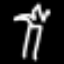
Label: palm tree